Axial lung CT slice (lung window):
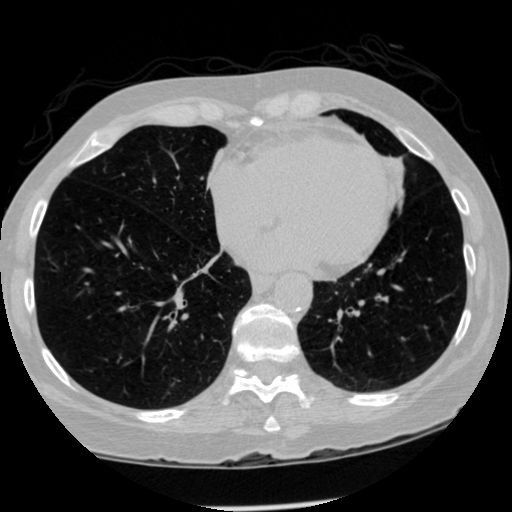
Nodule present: no